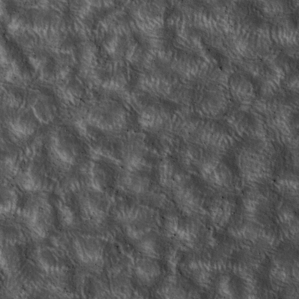
Label: non_frost